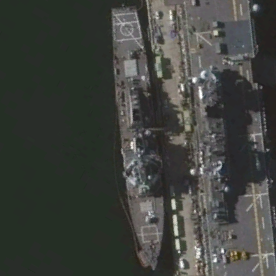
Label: destroyer